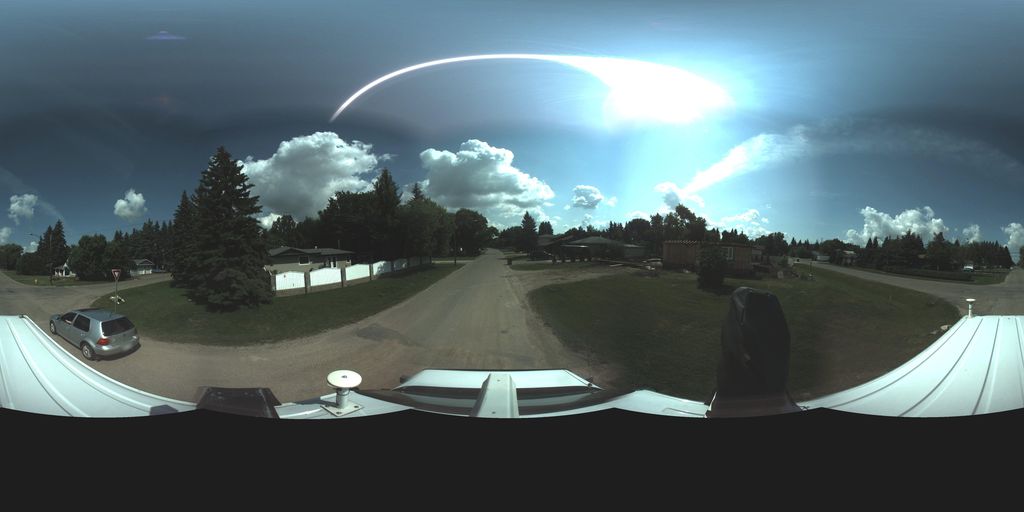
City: saskatoon